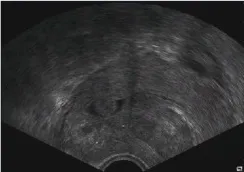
(F) The ultrasound showed in subsequent examination that myoma in the middle part of the anterior uterine wall compressed the uterine cavity.
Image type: radiology (ultrasound)